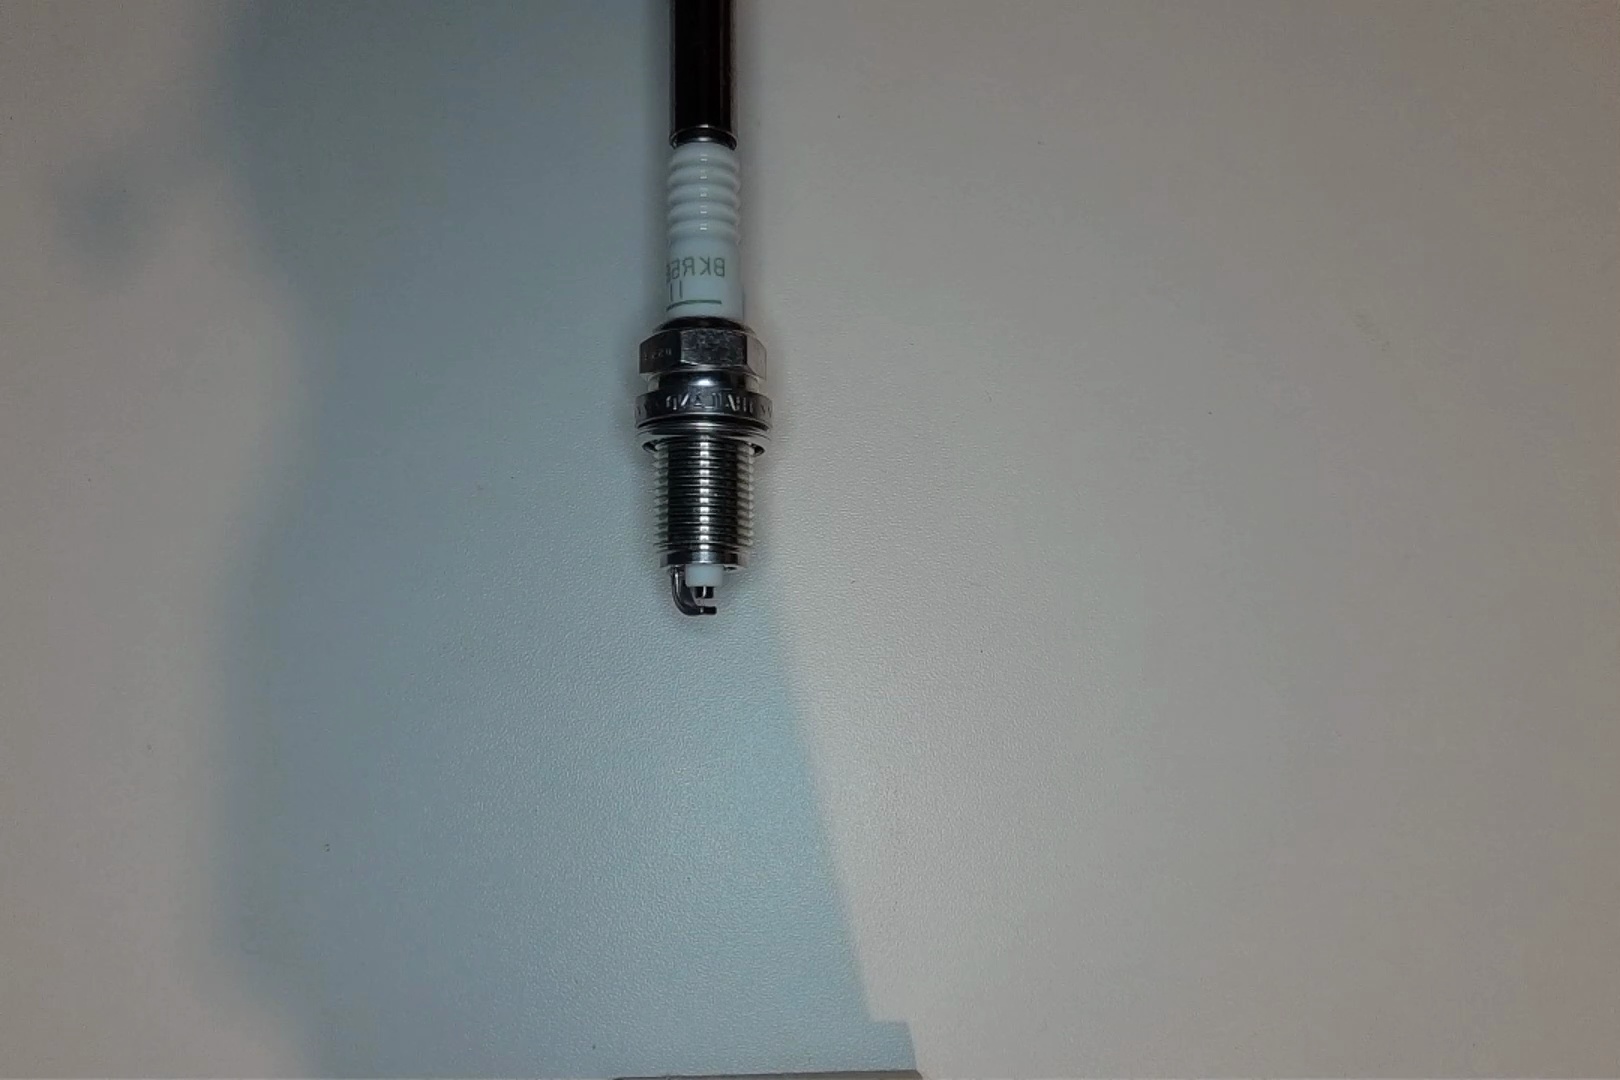
Label: no anomaly